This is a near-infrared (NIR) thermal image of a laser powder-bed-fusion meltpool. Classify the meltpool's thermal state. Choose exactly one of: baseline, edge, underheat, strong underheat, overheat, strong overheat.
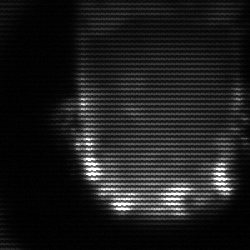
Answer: baseline